Aerial crown-view tile of a tropical tree (Barro Colorado Island, Panama), acquired 20240716:
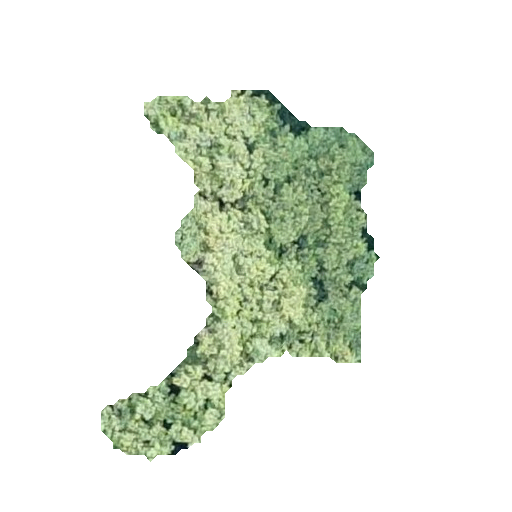
Species: Luehea seemannii
GBIF accepted scientific name: Luehea seemannii
Crown area: 82.929 m²